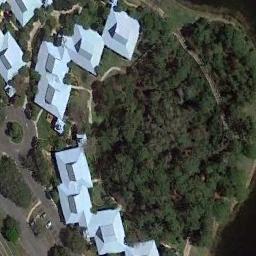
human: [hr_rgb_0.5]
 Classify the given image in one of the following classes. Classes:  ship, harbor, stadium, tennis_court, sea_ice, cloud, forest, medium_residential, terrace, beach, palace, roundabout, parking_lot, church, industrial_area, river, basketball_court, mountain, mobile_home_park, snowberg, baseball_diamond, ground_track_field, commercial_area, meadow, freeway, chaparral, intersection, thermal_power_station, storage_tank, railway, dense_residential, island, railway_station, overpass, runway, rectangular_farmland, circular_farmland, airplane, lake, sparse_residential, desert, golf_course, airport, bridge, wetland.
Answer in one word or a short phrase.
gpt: medium_residential